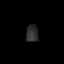
Tissue: lung
Cell type: T cells
Senescence score: 0.1851
Nuclear area (px): 214
Mean DAPI intensity: 45.682